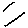
Label: line